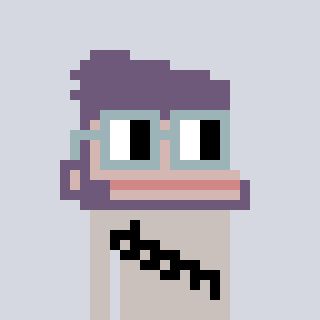
a pixel art character with square dark gray glasses, a ape-shaped head and a foggrey-colored body on a cool background